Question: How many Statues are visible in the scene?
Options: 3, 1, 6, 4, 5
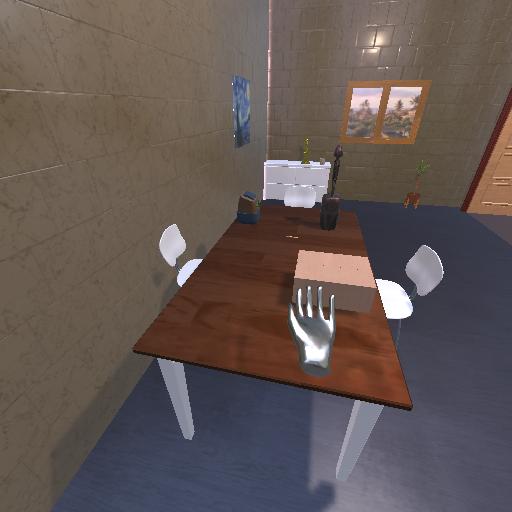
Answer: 3